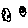
Label: moon